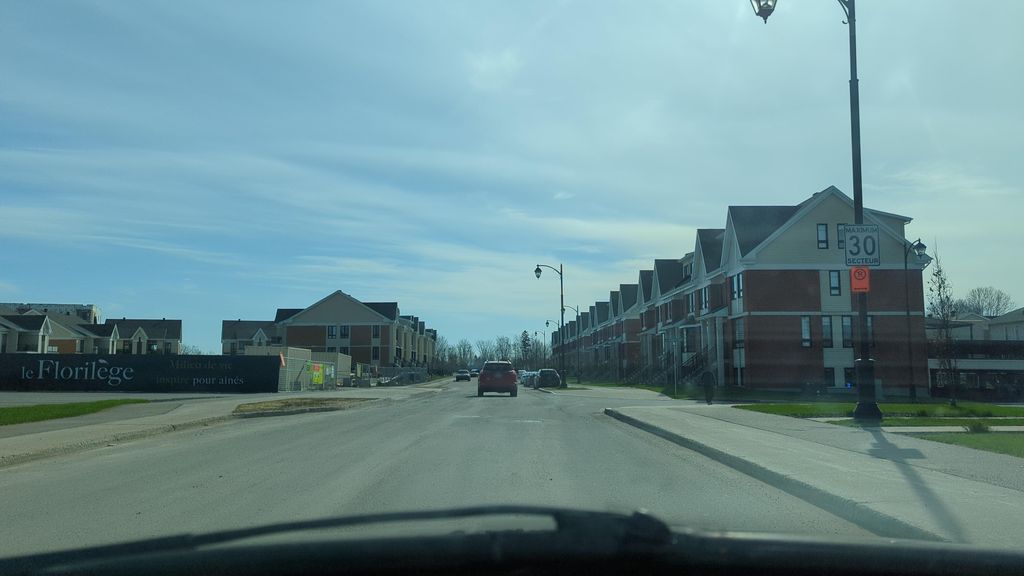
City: quebec_city